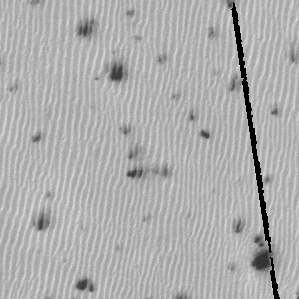
Label: frost